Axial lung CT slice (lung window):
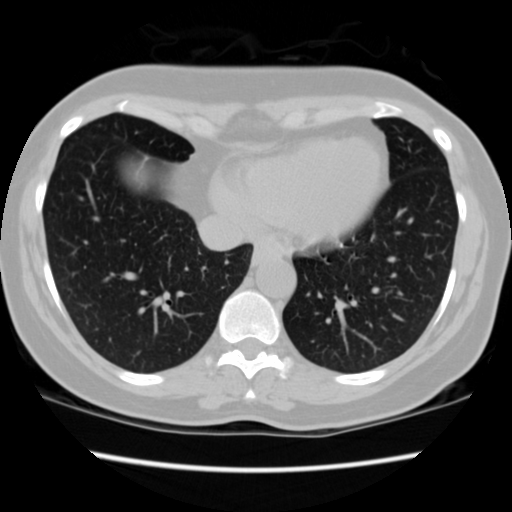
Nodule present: no